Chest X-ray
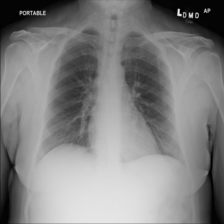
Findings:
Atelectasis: negative
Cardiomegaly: negative
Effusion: negative
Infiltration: negative
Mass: negative
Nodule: negative
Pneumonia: negative
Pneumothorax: negative
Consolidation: negative
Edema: negative
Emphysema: negative
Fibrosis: negative
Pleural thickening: negative
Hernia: negative